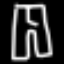
Label: pants